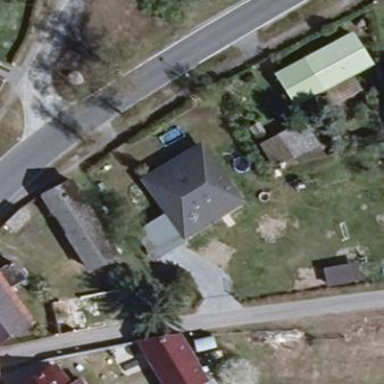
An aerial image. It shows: Detached building with hipped roof oriented along its length. The roof is grey in color.